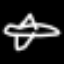
Label: airplane